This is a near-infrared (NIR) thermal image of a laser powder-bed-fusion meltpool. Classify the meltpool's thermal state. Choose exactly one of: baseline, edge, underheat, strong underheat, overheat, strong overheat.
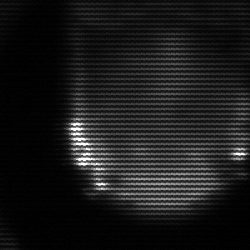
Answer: edge